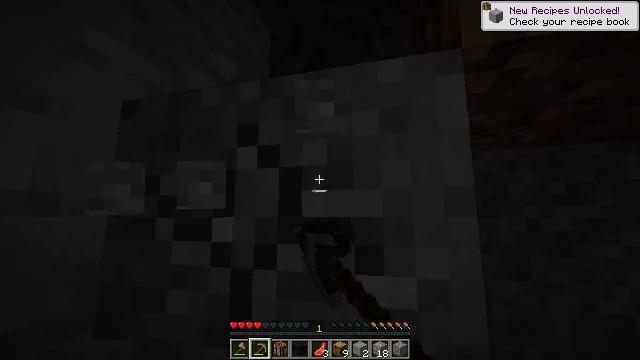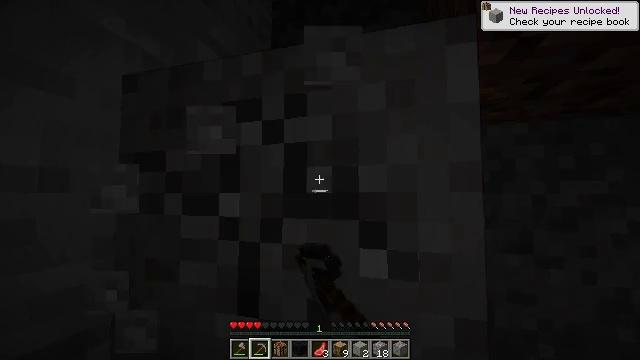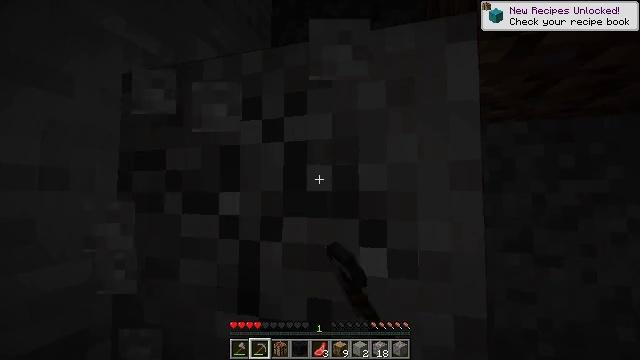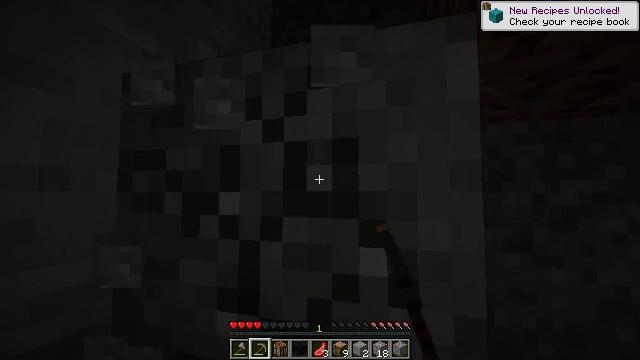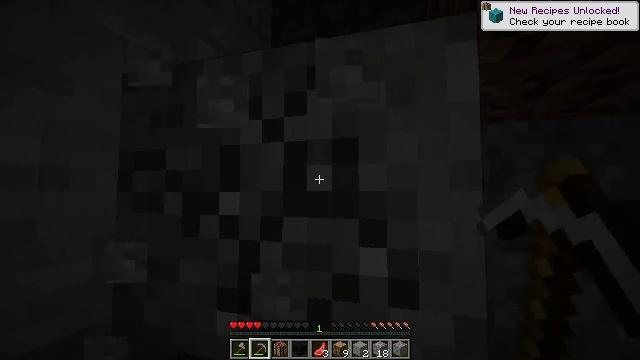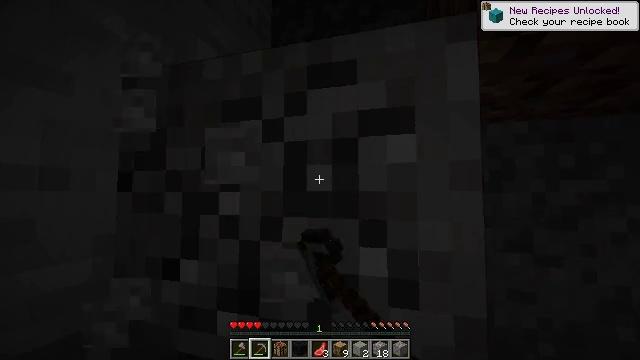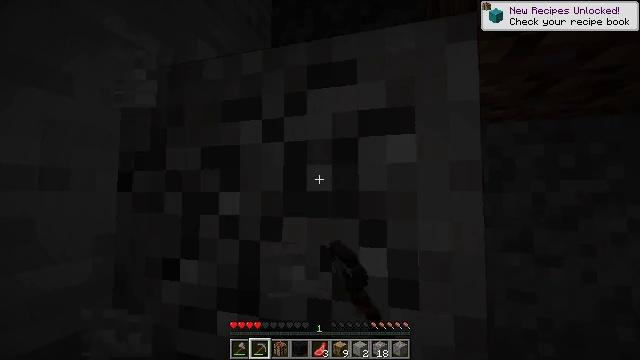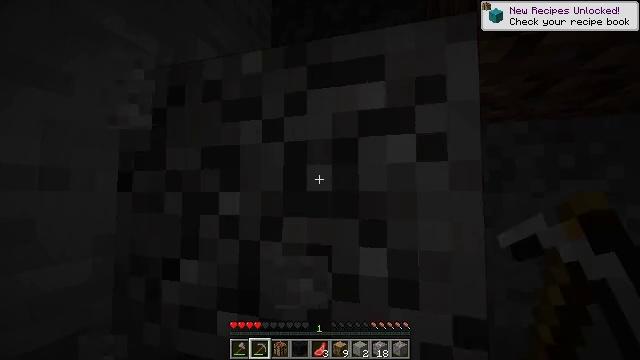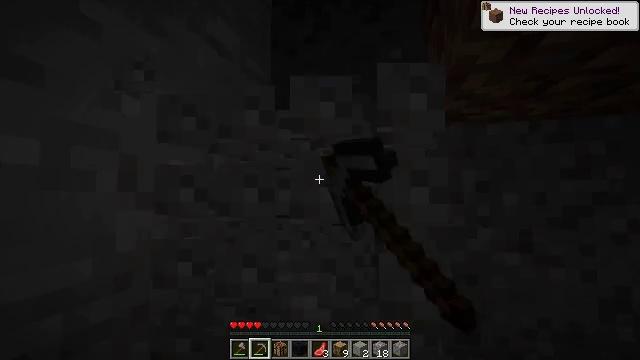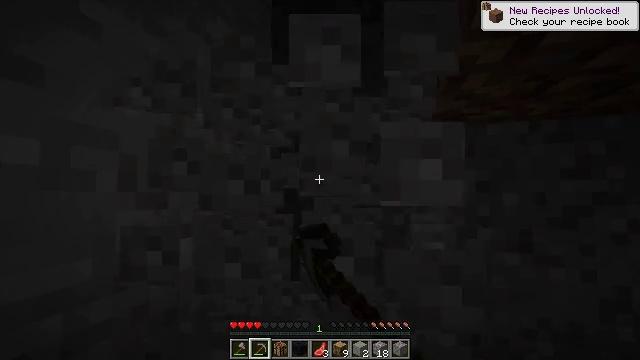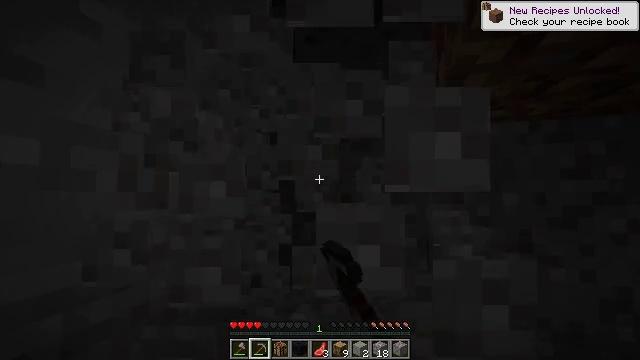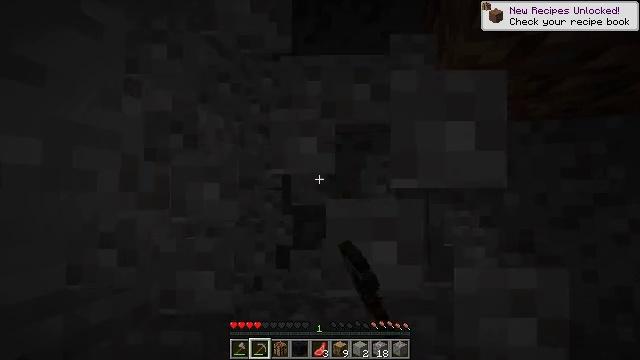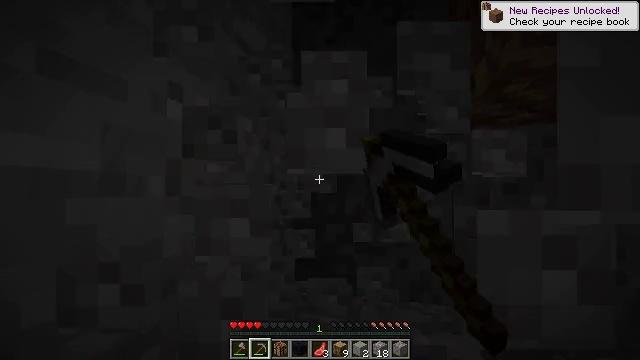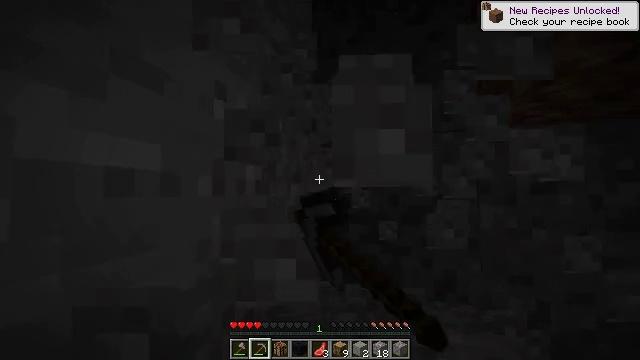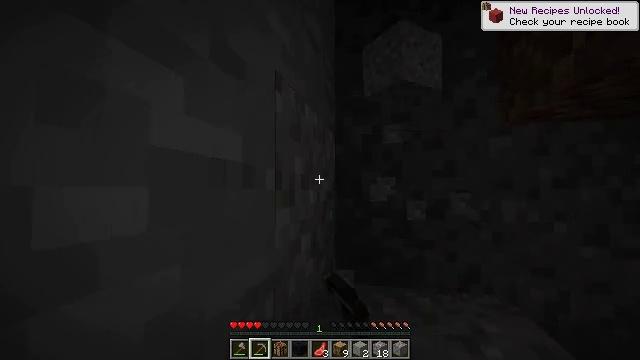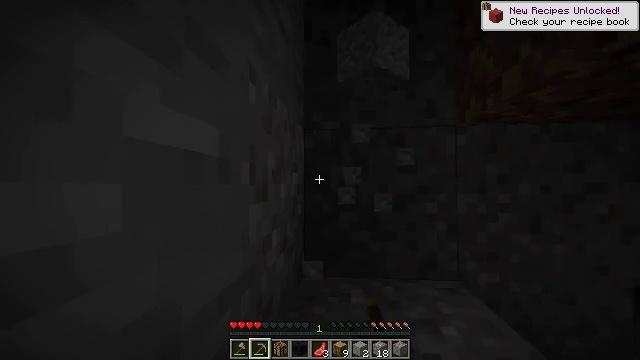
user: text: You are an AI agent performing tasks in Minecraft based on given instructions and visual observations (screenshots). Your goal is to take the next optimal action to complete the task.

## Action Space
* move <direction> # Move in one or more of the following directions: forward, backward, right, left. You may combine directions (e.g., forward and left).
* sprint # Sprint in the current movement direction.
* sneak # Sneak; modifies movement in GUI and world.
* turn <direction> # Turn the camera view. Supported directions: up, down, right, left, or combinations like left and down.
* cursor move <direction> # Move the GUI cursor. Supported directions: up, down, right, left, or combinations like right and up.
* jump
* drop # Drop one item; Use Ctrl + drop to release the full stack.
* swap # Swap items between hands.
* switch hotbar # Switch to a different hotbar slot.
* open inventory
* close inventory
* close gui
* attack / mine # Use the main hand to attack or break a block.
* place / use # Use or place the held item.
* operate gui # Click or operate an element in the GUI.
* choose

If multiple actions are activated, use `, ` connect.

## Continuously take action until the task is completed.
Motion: motion action
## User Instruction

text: Collect gravel for your inventory.
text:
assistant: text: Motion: turn left and down, attack / mine
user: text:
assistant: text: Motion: attack / mine
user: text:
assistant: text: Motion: attack / mine
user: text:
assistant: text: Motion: attack / mine
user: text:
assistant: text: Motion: attack / mine
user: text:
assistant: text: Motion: attack / mine
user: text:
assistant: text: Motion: attack / mine
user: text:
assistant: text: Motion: attack / mine
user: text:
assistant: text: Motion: attack / mine
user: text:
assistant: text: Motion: attack / mine
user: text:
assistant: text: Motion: move left, attack / mine
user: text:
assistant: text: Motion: move left, attack / mine
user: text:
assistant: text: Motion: move left, attack / mine
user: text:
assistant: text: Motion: turn right, attack / mine
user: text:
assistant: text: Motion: turn right and down, attack / mine
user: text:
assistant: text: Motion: turn right, attack / mine
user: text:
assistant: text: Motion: attack / mine
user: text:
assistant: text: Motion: attack / mine
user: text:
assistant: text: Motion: attack / mine
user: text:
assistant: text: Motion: attack / mine
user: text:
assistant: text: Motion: attack / mine
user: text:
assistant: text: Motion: attack / mine
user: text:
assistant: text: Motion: attack / mine
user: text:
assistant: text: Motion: attack / mine
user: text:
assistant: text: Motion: attack / mine
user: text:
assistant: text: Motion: attack / mine
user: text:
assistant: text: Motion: attack / mine
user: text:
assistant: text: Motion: attack / mine
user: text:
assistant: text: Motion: attack / mine
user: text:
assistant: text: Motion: attack / mine